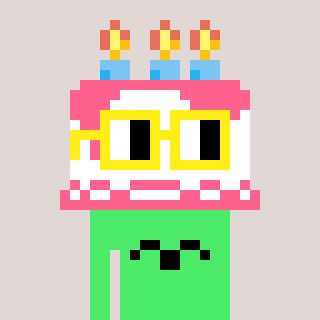
a pixel art character with square yellow glasses, a cake-shaped head and a teal-colored body on a warm background